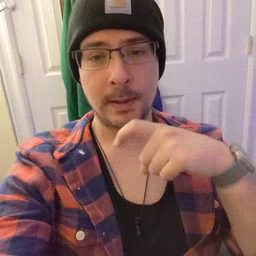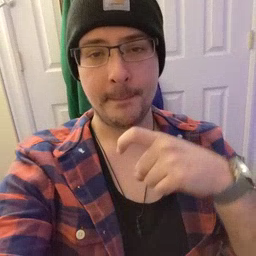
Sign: time